Question: So far here are the things I've checked from the server:
- - - -
Here's the current class path:
'''
CLASSPATH=/home/db2cae/sqllib/java/db2java.zip:/home/db2cae/sqllib/java/sqlj.zip:/home/db2cae/sqllib/function:/home/db2cae/sqllib/java/db2jcc_license_cu.jar:/home/db2cae/sqllib/tools/clpplus.jar:/home/db2cae/sqllib/tools/antlr-3.2.jar:/home/db2cae/sqllib/tools/jline-0.9.93.jar:/home/db2cae/sqllib/java/db2jcc.jar:.
JAVA_BINDIR=/usr/lib64/jvm/jre/bin
JAVA_HOME=/usr/lib64/jvm/jre
JAVA_ROOT=/usr/lib64/jvm/jre
'''
The command that was executed was:
'''
java -cp ./db2jcc.jar com.ibm.db2.jcc.DB2Jcc -version
'''
However it returned

What could be the possible problem for this?
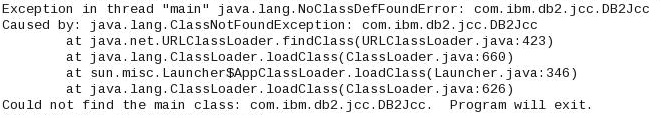
Answer: i assume your classpath environment is not considered.
You could try someting like:
Windows:
java -cp %CLASSPATH%;./db2jcc4.jar com.ibm.db2.jcc.DB2Jcc -version
Linux:
java -cp $CLASSPATH:./db2jcc4.jar com.ibm.db2.jcc.DB2Jcc -version